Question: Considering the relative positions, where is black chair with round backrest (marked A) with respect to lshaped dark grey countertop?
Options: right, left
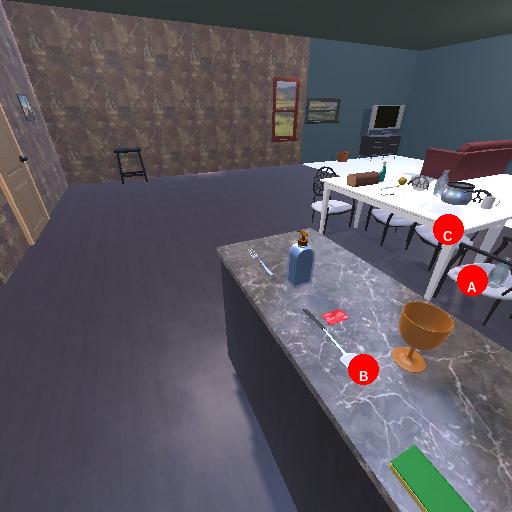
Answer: right